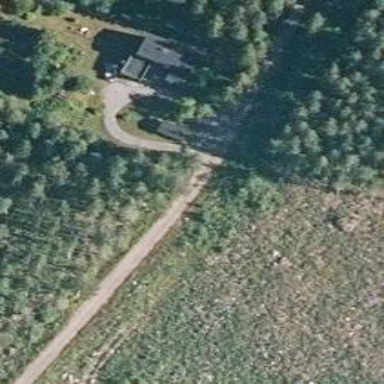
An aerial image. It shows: Unclassified road.